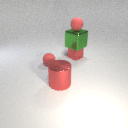
small red rubber sphere above small red metal cube